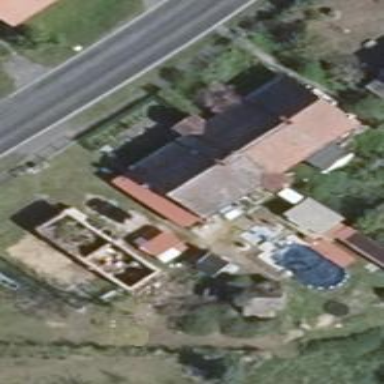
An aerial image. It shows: Grey house with flat roof.